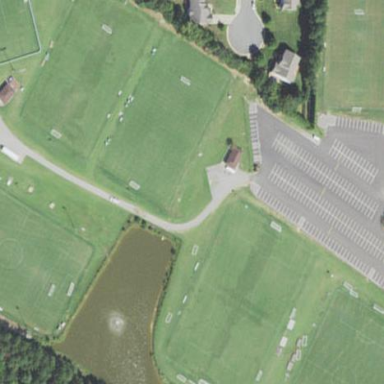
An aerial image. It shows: Soccer pitch designated for leisure and sports activities.